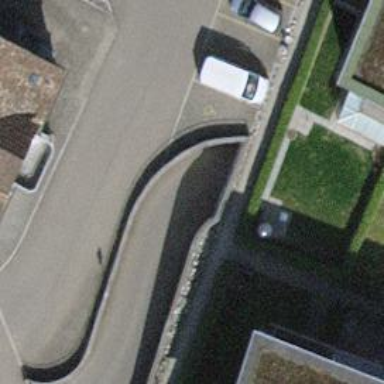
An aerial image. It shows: Parking entrance.